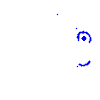
Particle: electron